Field crop: tomato
Growth stage: 2
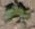
Species: solanum